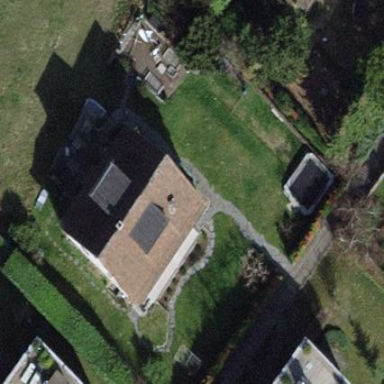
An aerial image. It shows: Detached building with gabled roof.